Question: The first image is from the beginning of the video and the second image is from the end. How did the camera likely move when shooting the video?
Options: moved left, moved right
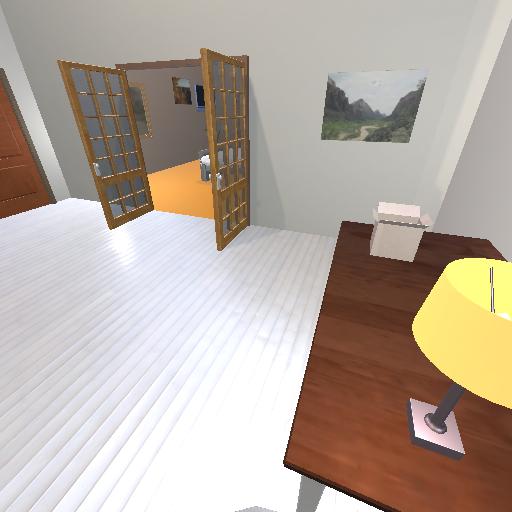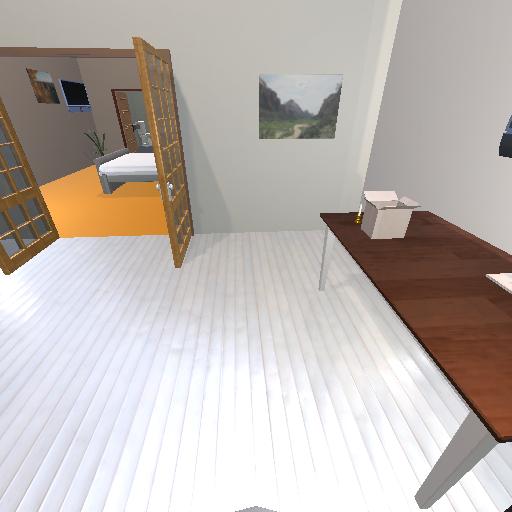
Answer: moved left